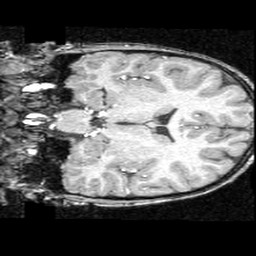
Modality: T1w
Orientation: coronal
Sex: male
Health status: ill
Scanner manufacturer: ge
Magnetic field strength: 1.5 T
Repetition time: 21 s
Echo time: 0.008 s